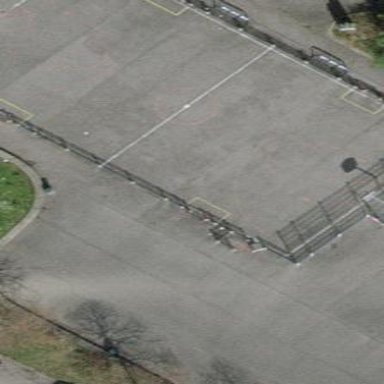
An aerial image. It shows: Soccer pitch with asphalt surface.